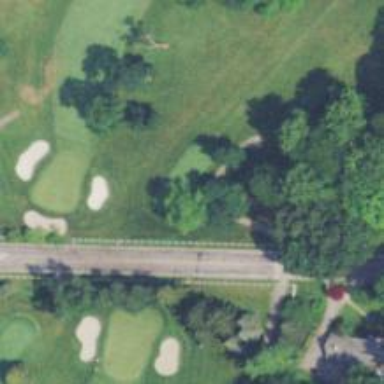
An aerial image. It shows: Golf tee.